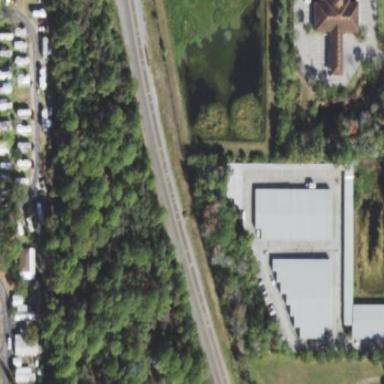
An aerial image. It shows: Group of garages.